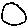
Label: circle